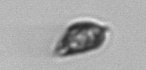
Label: Prorocentrum_triestinum